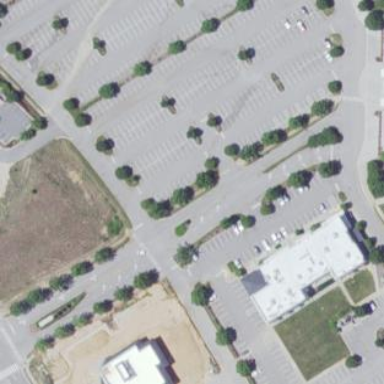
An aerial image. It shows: Retail area.